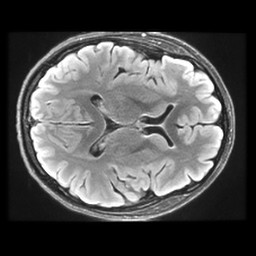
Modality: FLAIR
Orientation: axial
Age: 19
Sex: female
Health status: healthy
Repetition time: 12 s
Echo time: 0.09782 s